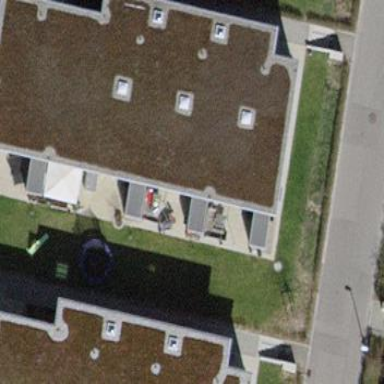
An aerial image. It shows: Building with flat roof.